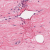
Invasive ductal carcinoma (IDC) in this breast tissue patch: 0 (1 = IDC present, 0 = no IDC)